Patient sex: M
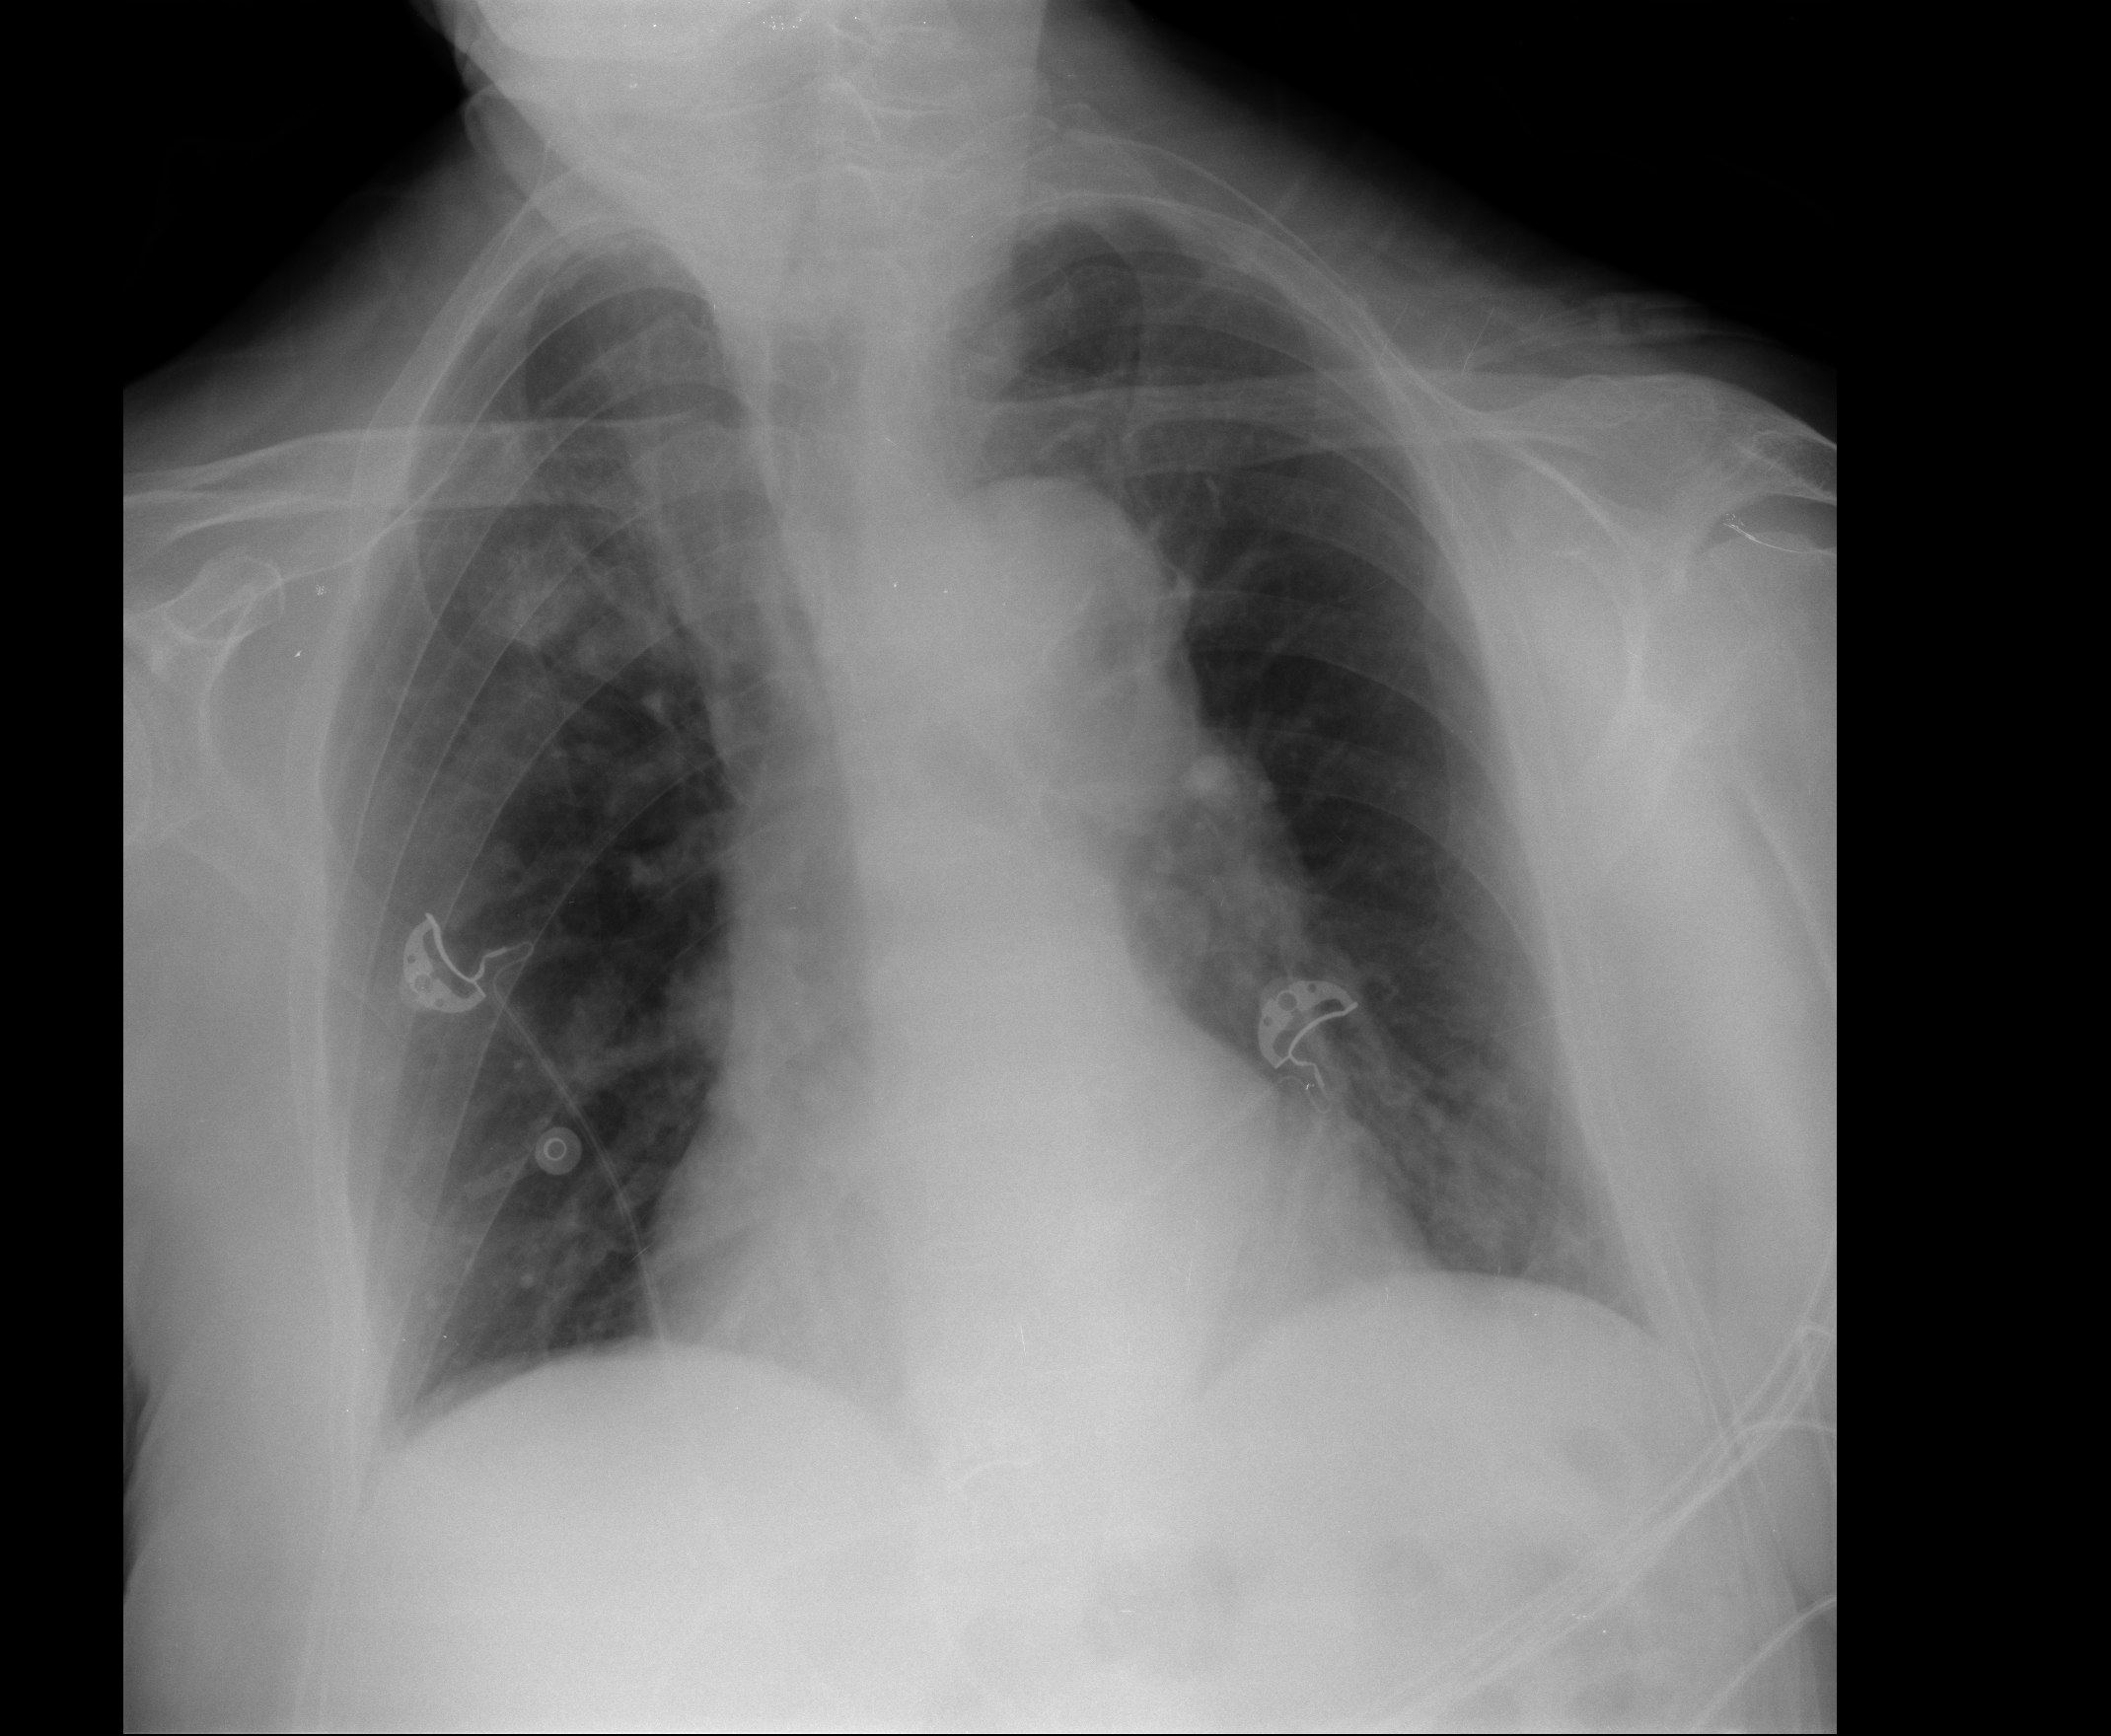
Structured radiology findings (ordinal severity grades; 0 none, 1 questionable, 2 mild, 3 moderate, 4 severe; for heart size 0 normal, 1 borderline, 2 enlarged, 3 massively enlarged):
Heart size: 1
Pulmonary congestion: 1
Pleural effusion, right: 0
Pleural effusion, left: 0
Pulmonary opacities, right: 0
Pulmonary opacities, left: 0
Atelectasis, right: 0
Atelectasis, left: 0